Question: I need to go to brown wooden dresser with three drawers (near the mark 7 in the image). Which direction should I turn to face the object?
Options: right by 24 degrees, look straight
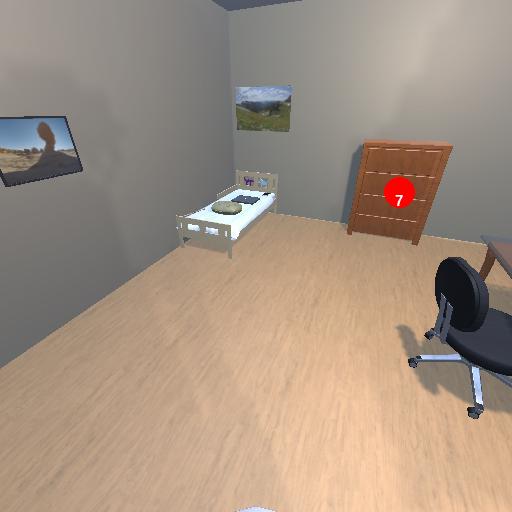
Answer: right by 24 degrees